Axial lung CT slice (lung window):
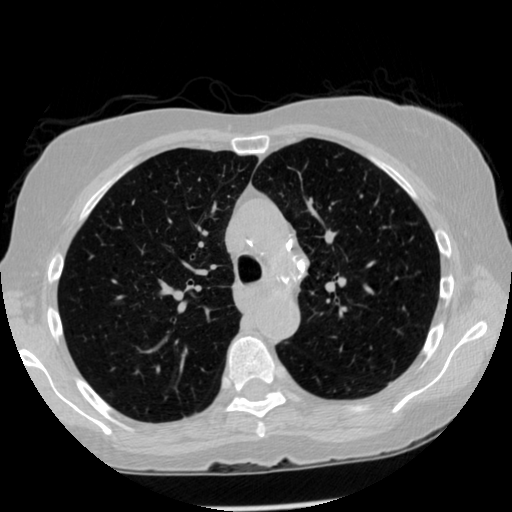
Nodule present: no